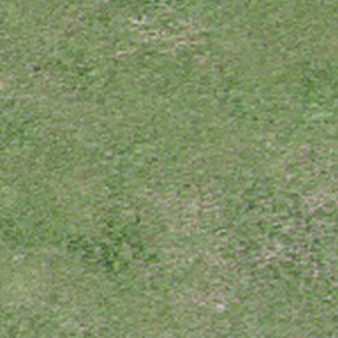
Label: other